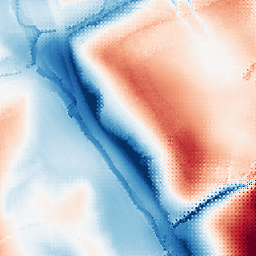
Category: classical
Decomposition family: gaussian_anisotropic
Decomposition parameters: sigma_x: 50
sigma_y: 10
Upsampling method: regularized
Upsampling parameters: scale: 2
lambda_reg: 0.1
Upsampling scale: 2